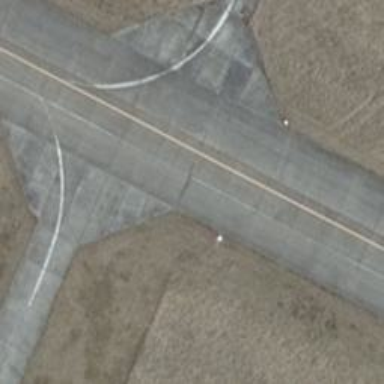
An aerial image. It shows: Concrete taxiway at the airport.